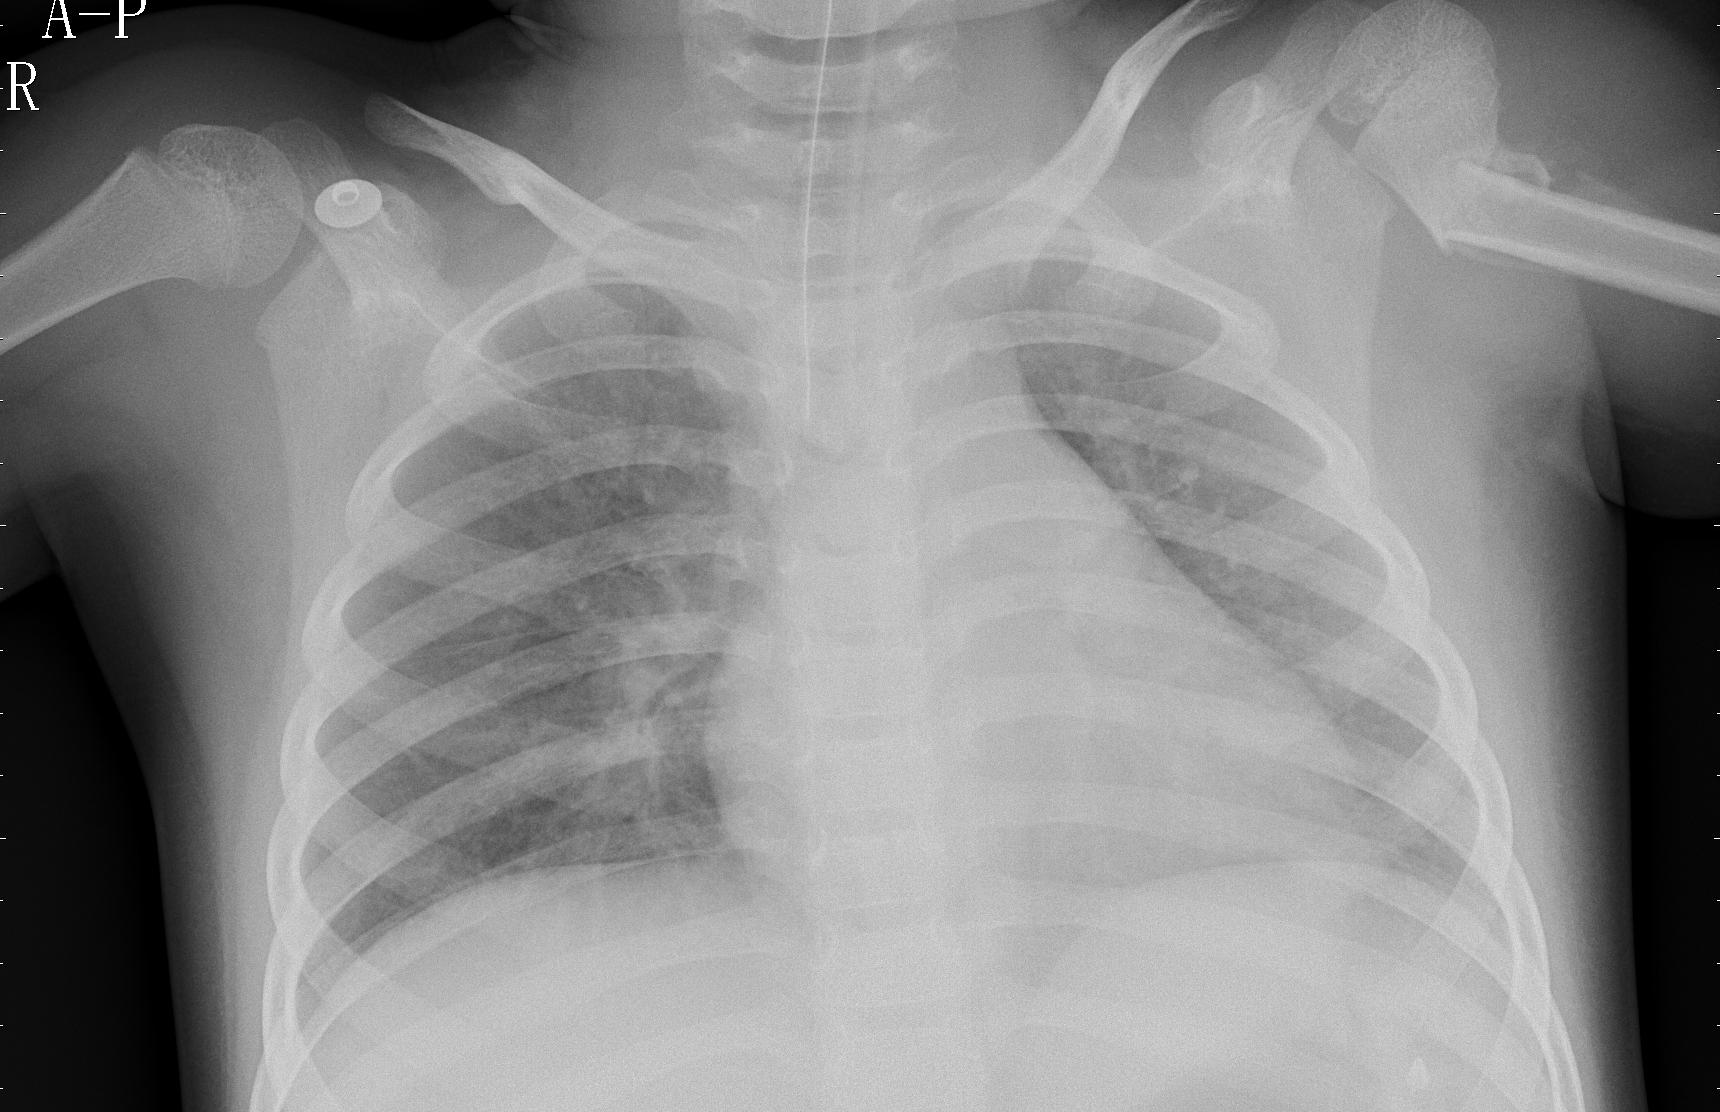
Diagnosis: PNEUMONIA